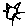
Label: cat